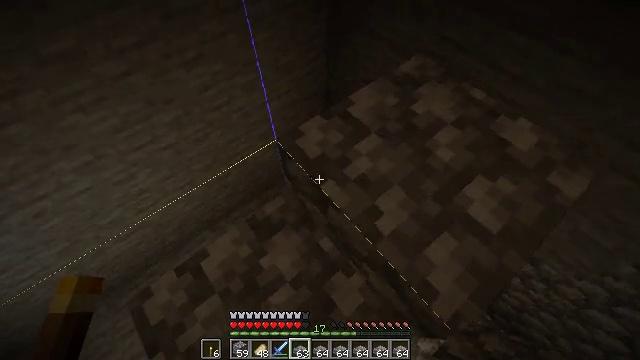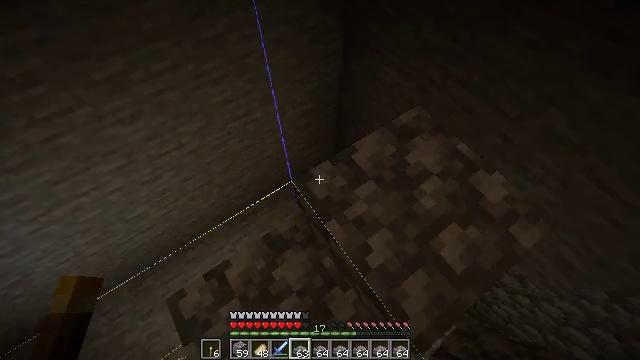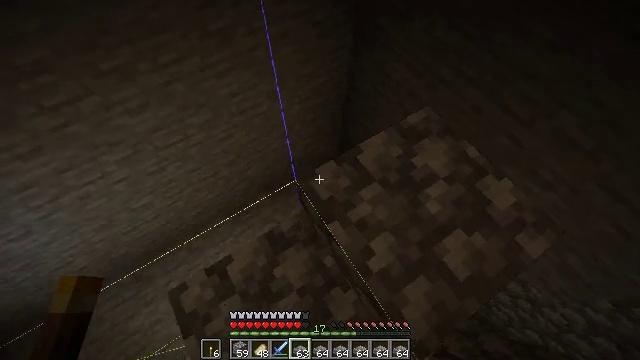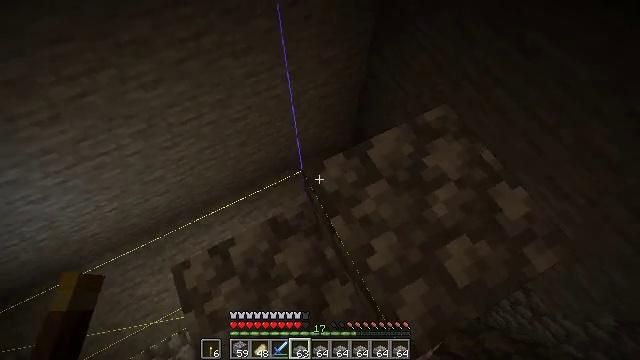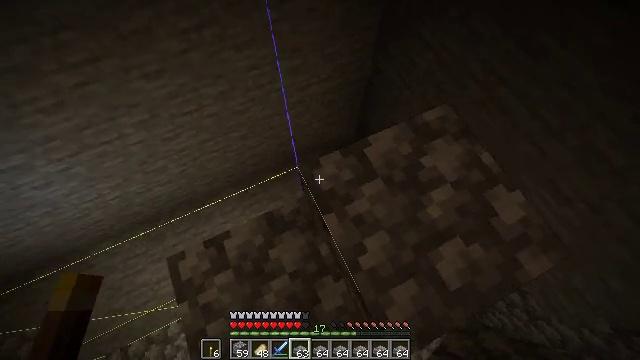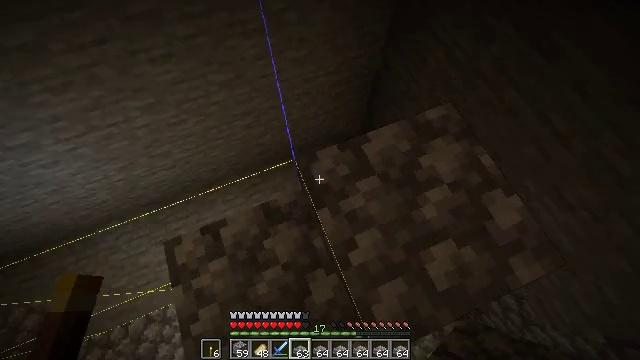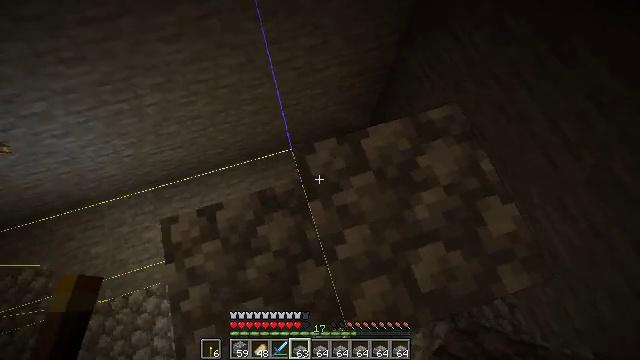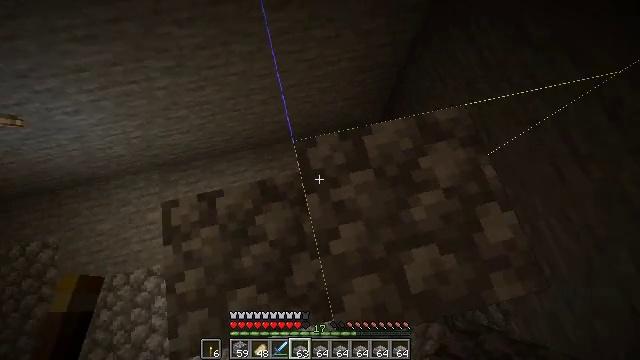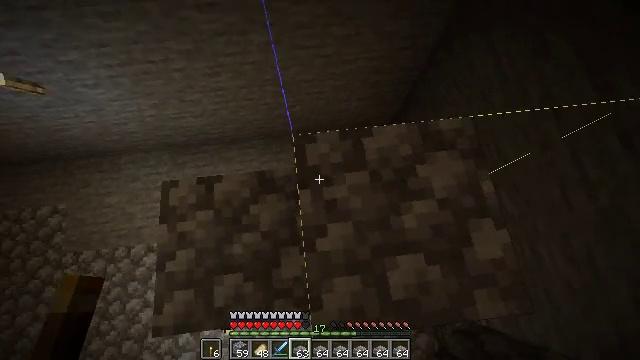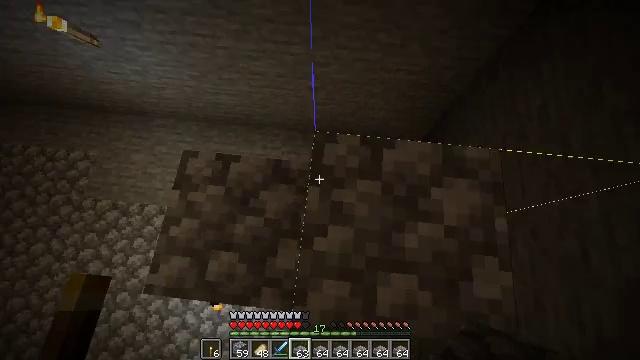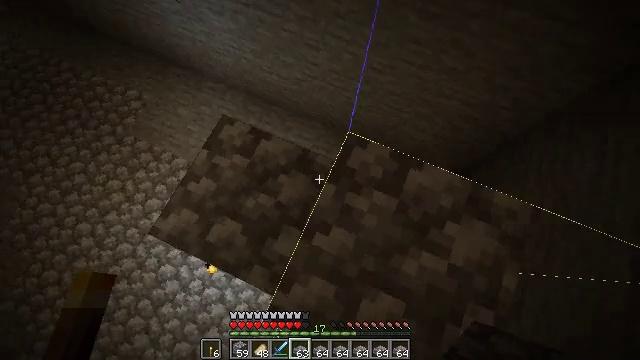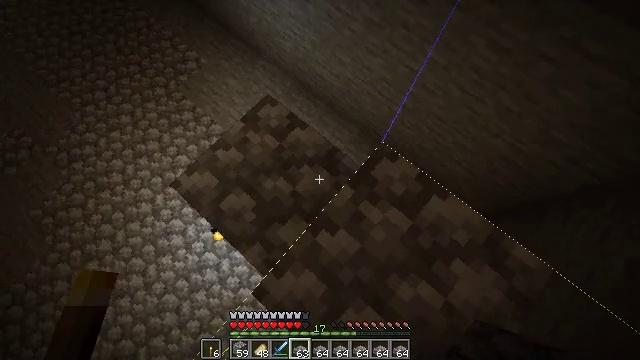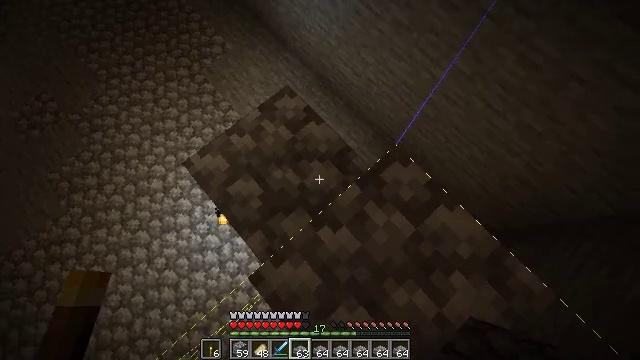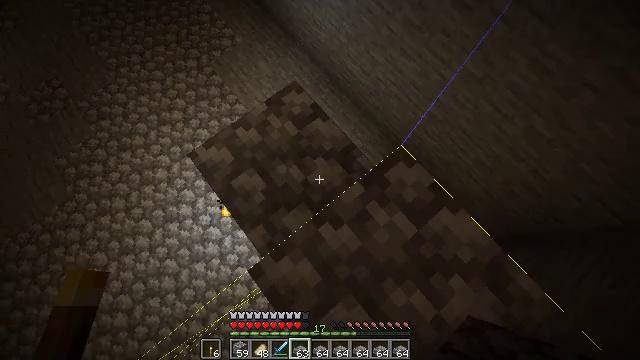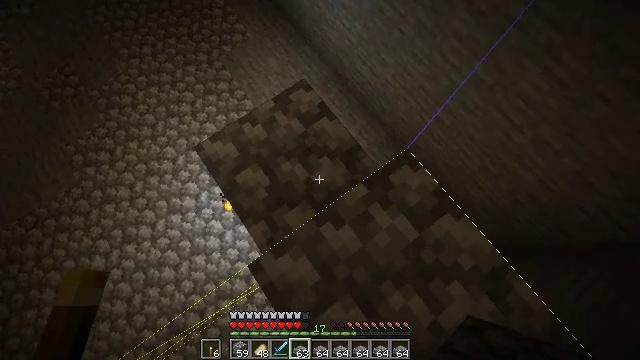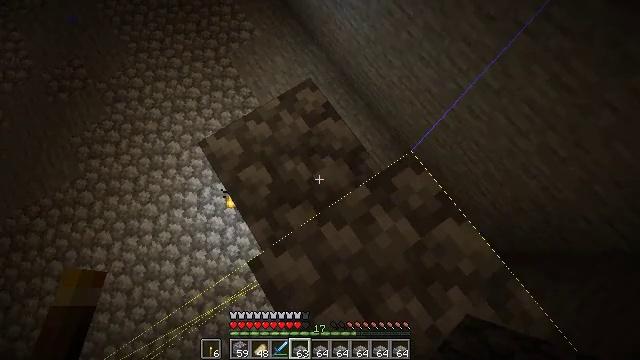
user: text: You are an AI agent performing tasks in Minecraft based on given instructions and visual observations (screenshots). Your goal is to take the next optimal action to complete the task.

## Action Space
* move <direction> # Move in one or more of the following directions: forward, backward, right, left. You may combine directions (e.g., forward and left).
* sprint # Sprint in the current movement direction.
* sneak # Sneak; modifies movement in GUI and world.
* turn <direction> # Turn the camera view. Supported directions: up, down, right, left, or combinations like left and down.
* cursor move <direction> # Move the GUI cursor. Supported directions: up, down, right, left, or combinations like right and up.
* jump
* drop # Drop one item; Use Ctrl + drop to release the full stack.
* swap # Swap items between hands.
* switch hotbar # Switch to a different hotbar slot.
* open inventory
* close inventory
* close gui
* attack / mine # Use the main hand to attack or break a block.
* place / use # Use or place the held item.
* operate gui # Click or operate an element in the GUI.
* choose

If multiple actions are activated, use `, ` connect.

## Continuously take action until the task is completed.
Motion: motion action
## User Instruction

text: Demolish the cobblestone slab for reuse.
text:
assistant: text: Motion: move forward, sneak, turn left and down
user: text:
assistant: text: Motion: sneak, turn left and down
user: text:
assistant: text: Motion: move right, sneak, turn left and down
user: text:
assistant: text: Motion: move right, sneak, turn left and down
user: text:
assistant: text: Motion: move right, sneak, turn left and down
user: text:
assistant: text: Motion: move right, sneak, turn left and down
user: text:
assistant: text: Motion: move right, sneak, turn left and down
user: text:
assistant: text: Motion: move right, sneak, turn left
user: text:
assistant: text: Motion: sneak, turn left
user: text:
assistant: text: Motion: sneak, turn left
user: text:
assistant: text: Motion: sneak, turn left
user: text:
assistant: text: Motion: sneak, turn left
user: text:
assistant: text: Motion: sneak, turn left
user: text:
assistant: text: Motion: sneak, turn left
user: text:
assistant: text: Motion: sneak, turn left
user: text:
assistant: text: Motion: sneak, turn left
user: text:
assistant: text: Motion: sneak, turn left
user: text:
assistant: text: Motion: sneak, turn left
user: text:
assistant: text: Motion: sneak, turn left
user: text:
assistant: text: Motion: sneak, turn left
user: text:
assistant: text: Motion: sneak
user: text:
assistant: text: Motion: sneak
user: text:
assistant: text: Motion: sneak
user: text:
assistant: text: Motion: sneak
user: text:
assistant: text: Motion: sneak
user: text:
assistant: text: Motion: sneak, turn left
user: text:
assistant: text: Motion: sneak, turn left
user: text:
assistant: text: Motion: sneak
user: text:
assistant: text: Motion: sneak
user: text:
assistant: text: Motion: sneak